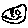
Label: smiley face